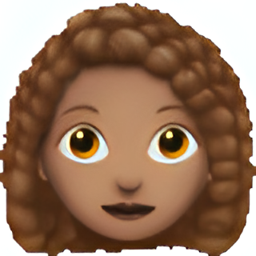
Name: woman curly haired medium skin tone
Emoji: 👩🏽‍🦱
Group: People & Body
Sub-group: person